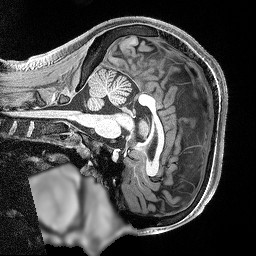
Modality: T1w
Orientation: sagittal
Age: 20
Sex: male
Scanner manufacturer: siemens
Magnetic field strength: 3 T
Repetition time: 2.5 s
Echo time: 0.0029 s